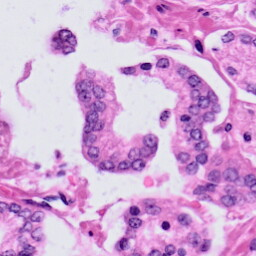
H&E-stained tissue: Prostate